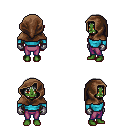
a pixel art fantasy rpg character, female body template, orc, green skin, teal long-sleeve shirt, magenta pants, gray plain hairstyle, cloth hood, metal gloves, four views (front, back, left, right), 2x2 character sprite sheet, small pixel art, hard edges, no anti-aliasing